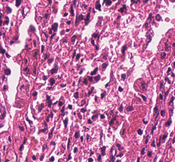
Tumor epithelial tissue: no
Tumor-associated stroma tissue: no
Normal tissue: yes